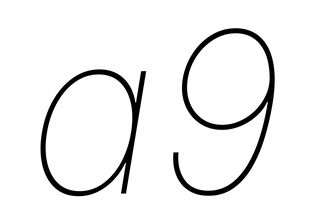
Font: Inter-Italic_Thin_Italic